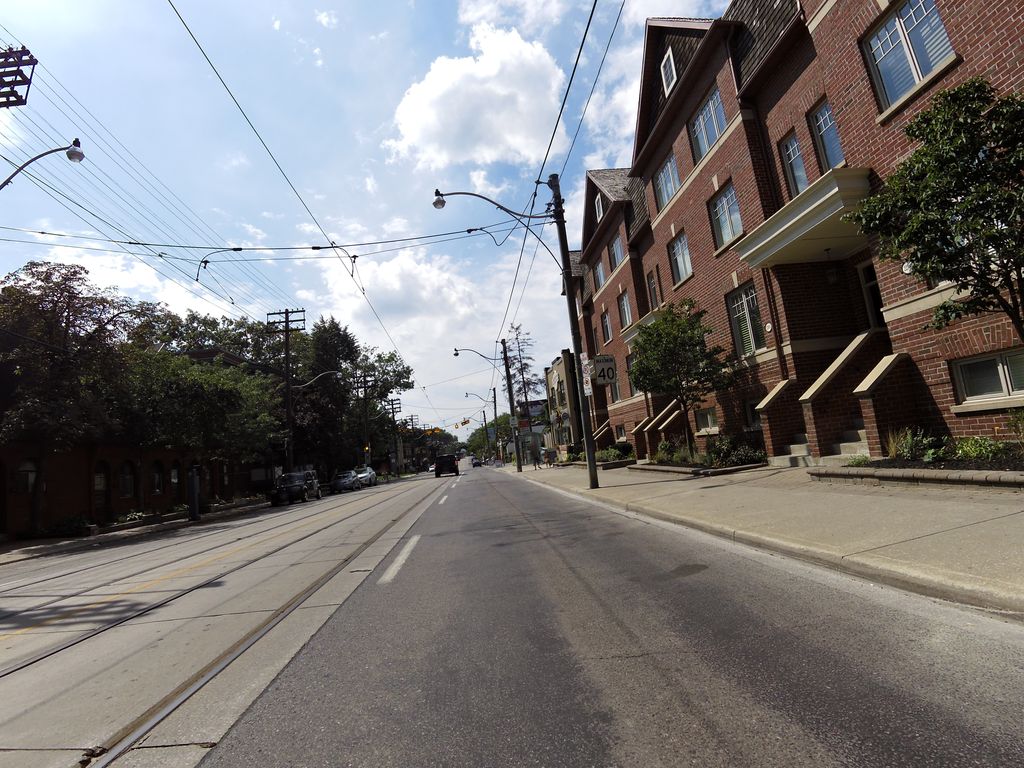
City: toronto